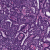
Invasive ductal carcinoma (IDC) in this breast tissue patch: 0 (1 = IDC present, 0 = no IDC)